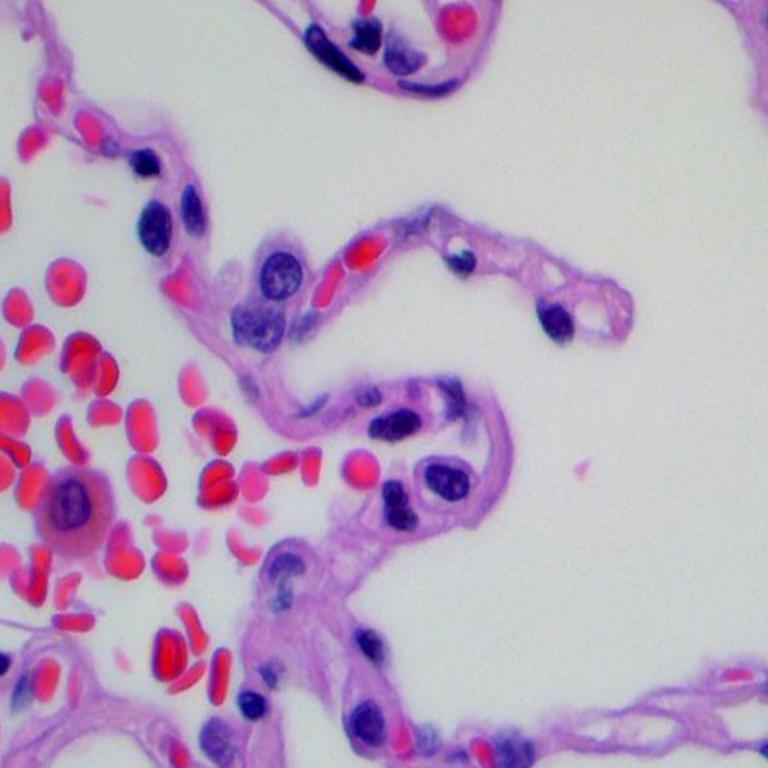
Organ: lung
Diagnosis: benign